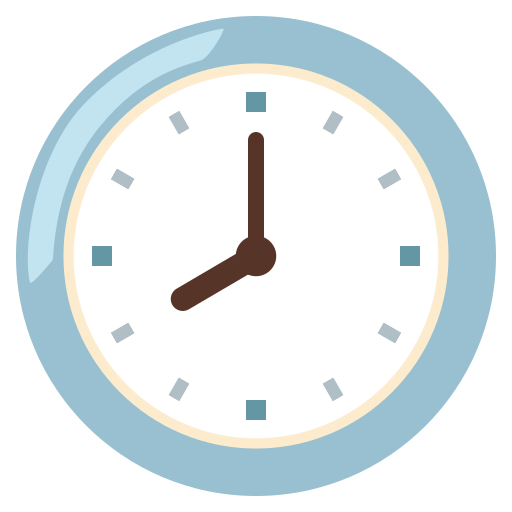
Emoji: 🕗